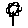
Label: flower